Question: I use the cursor style in .css file in 'style' and using inline style, but it doesn't work.
This is my code
'''
<!DOCTYPE html>
<html lang="en">
<head>
<meta charset="UTF-8">
<meta http-equiv="X-UA-Compatible" content="IE=edge">
<meta name="viewport" content="width=device-width, initial-scale=1.0">
<title>Document</title>
<!-- <link rel="stylesheet" href="./../css/index.css"> -->
</head>
<body style="cursor: url('./../images/AppStarting.ani');">
<!-- Yi Ge Zhu Yu De Jie Shi : -->
<div>
<dl>
<dt>luoyang</dt>
<dd>Lorem ipsum dolor sit, amet consectetur adipisicing elit. Porro harum facilis placeat quis, assumenda autem ad adipisci quasi dicta sint eaque veritatis omnis incidunt sequi non doloribus vero, maxime consequuntur.</dd>
</dl>
</div>
</body>
</html>
'''
I found the '.ani' on another cursor website. Actually, I use lots of pics, but it still doesn't work and the inspector said:

I don't know what's wrong.
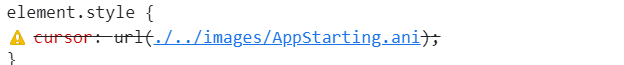
Answer: Animated images like '.ani, .cur' file formats are not supported anymore <URL>.
I found that the following points are must be met when you link your image.
1. Image should be in the same folder as your .html file
2. Image should be less than or equal 32x32 pixels
3. You must enclosed your CSS in <style></style> tags or use separate CSS style file
4. You must have any content within your tag if not the CSS will not trigger.
5. URL(...) must be followed by one of the fallback keywords defined in the CSS specification, such as auto or pointer
I tried '.png, .jpg' files it is working by following those points. Your CSS looks fine therefor I assume your images are larger than 32x32 pixel. Reduce the image pixel to 32x32 and check. Hope its helps you.
<URL>
> In Gecko (Firefox) the limit of the cursor size is 128x128px. Larger cursor images are ignored. However, you should limit yourself to the size 32x32 for maximum compatibility with operating systems and platforms.
(Due to a bug in Gecko 1.9.2-1.9.2.6, Firefox 3.6-3.6.6 on Windows limits to 32x32px. This is fixed in later versions.)
Working code
'''
<!DOCTYPE html>
<html lang="en">
<head>
<meta charset="UTF-8">
<meta http-equiv="X-UA-Compatible" content="IE=edge">
<meta name="viewport" content="width=device-width, initial-scale=1.0">
<!-- <link rel="stylesheet" href="style.css"> -->
<title>Test</title>
<style>
body {
background-color: powderblue;
cursor: url(cursor.png), auto;
}
</style>
</head>
<body>
<div>
<dl>
<dt>luoyang</dt>
<dd>Lorem ipsum dolor sit, amet consectetur adipisicing elit. Porro harum facilis placeat quis, assumenda autem ad
adipisci quasi dicta sint eaque veritatis omnis incidunt sequi non doloribus vero, maxime consequuntur.</dd>
</dl>
</div>
</body>
</html>
'''